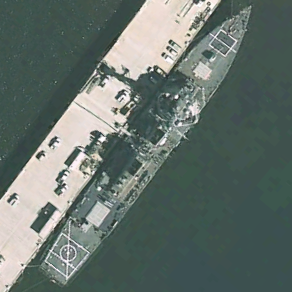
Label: Arleigh_Burke-class_destroyer